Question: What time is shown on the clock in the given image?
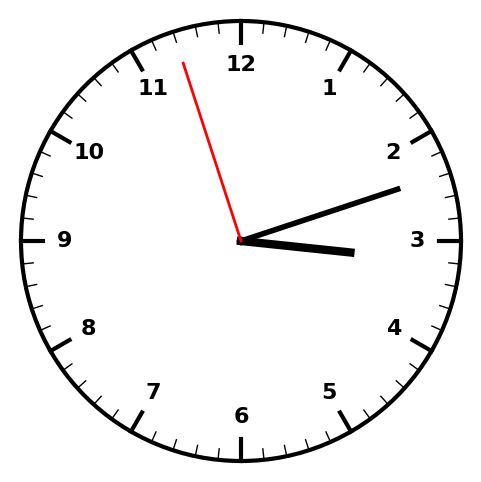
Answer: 03:11:57